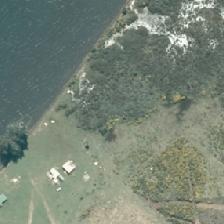
Land cover: manuka_kanuka